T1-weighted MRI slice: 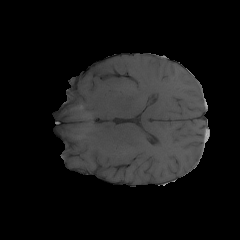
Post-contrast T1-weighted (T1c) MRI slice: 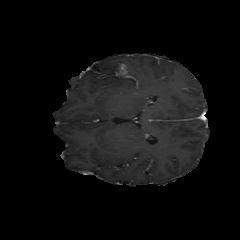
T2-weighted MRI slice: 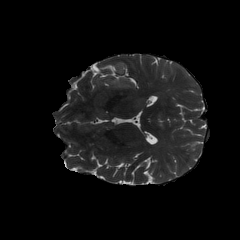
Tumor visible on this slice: yes